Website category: restaurant
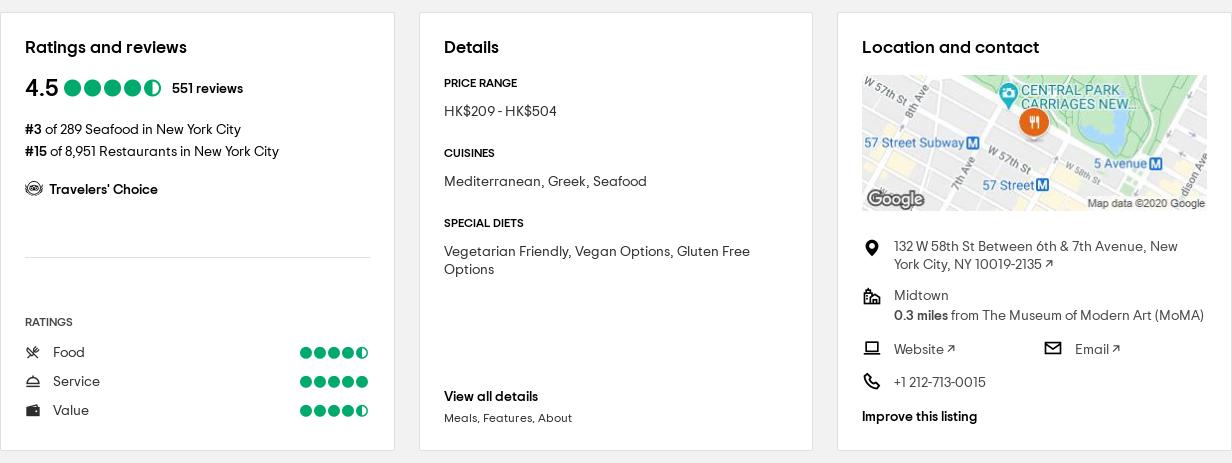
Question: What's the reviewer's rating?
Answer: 4.5

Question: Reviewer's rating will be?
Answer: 4.5

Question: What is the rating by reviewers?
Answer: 4.5

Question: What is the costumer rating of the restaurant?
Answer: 4.5

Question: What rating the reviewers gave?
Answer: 4.5

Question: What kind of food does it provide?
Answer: Mediterranean, Greek, Seafood

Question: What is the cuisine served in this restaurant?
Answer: Mediterranean, Greek, Seafood

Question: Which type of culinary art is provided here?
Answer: Mediterranean, Greek, Seafood

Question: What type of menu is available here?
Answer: Mediterranean, Greek, Seafood

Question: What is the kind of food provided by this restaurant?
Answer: Mediterranean, Greek, Seafood

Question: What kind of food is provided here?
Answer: Mediterranean, Greek, Seafood

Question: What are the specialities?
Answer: Mediterranean, Greek, Seafood

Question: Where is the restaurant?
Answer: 132 W 58th St Between 6th & 7th Avenue, New York City, NY 10019-2135

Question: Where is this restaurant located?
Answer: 132 W 58th St Between 6th & 7th Avenue, New York City, NY 10019-2135

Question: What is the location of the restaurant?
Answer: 132 W 58th St Between 6th & 7th Avenue, New York City, NY 10019-2135

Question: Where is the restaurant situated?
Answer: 132 W 58th St Between 6th & 7th Avenue, New York City, NY 10019-2135

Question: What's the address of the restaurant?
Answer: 132 W 58th St Between 6th & 7th Avenue, New York City, NY 10019-2135

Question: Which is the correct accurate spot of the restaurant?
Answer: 132 W 58th St Between 6th & 7th Avenue, New York City, NY 10019-2135

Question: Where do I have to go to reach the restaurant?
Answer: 132 W 58th St Between 6th & 7th Avenue, New York City, NY 10019-2135

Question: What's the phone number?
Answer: +1 212-713-0015

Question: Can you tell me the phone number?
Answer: +1 212-713-0015

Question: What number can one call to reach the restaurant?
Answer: +1 212-713-0015

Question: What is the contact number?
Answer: +1 212-713-0015

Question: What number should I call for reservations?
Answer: +1 212-713-0015

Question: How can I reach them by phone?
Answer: +1 212-713-0015